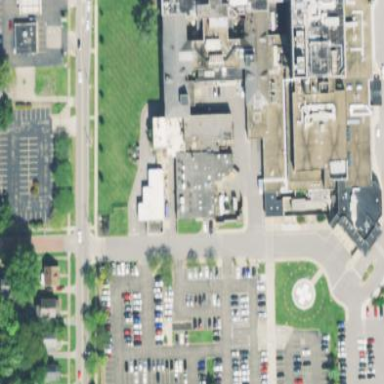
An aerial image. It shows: Hospital building.